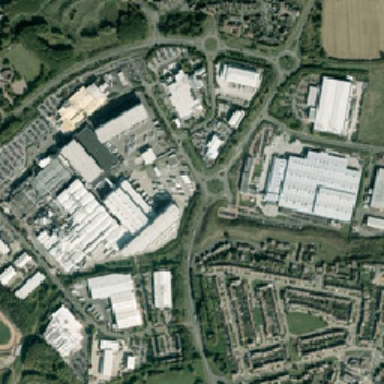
These large white buildings belong to the industrial zone .